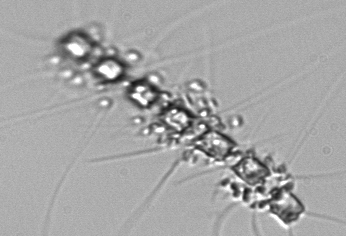
Label: Chaetoceros_didymus_TAG_external_flagellate